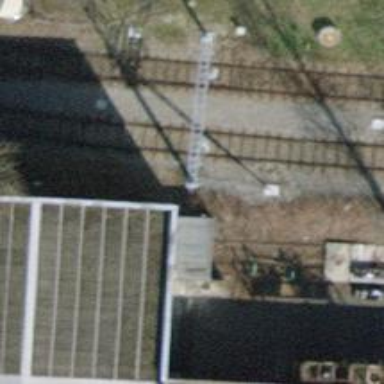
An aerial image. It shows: Single-track railway spur.